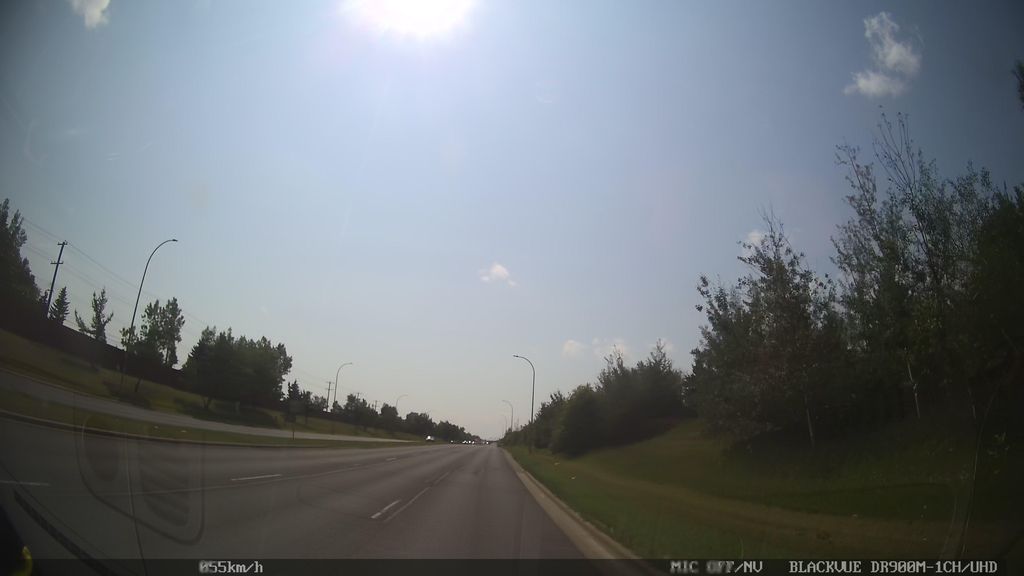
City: edmonton